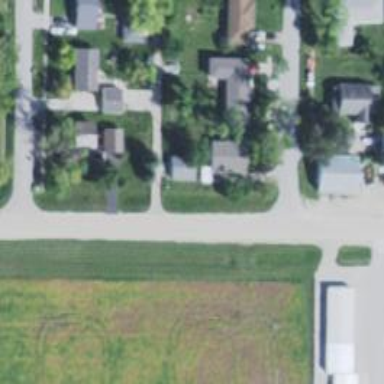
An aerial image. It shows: Alleyway designated as service road.